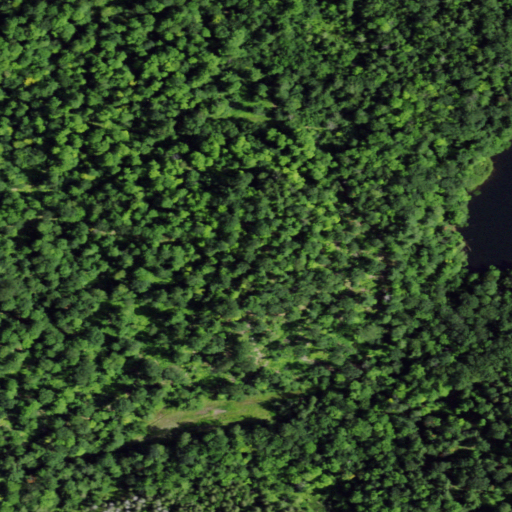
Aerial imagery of mountain in New York named Mine Hill containing deciduous forest, shrub, evergreen forest, mixed forest, woody wetlands, and open water